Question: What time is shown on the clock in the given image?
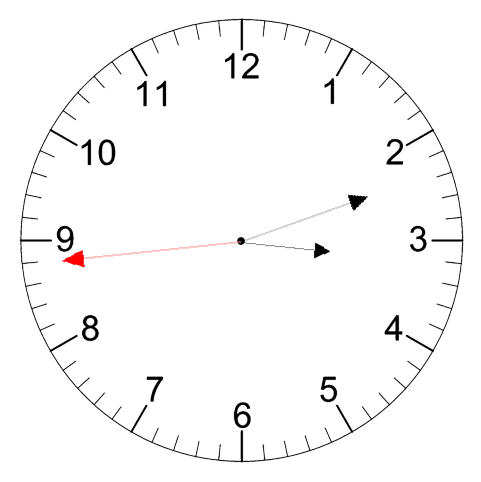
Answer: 03:11:44